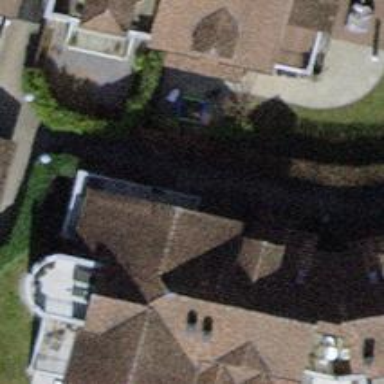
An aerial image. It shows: Terrace building.